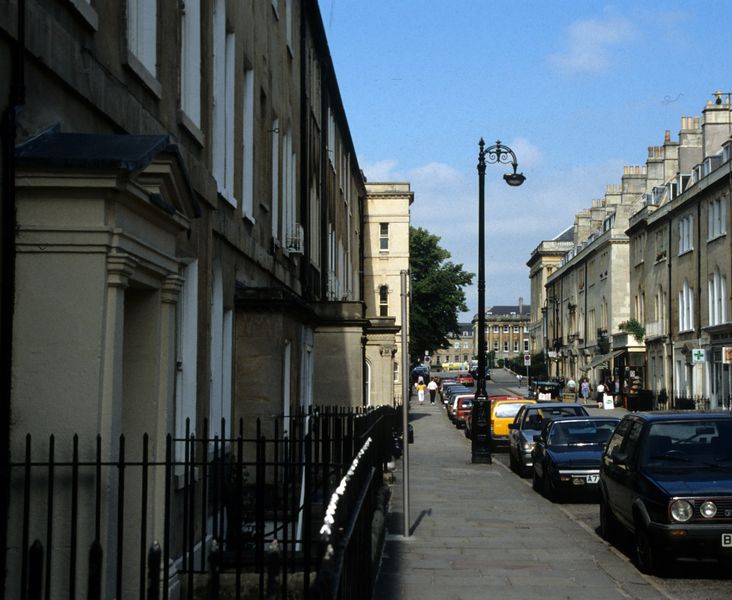
Titel: Gesamtansicht
Künstler: John d.J. Wood
Standort: Bath
Institution: Barock Street
Schlagwörter: baum, blau, himmel, schatten, wolken, gelb, grün, himmerl, menschen, ocker, stadt, fenster, grau, hell, hintergrund, lampe, laterne, licht, paris, pfeiler, schwarz, strasse, strassenlicht, tür, weiss, dach, gebäude, haus, wolke, zaun, beige, stein, häuser, gitter, sonne, england, schornstein, sommer, ansicht, fassade, fassaden, geschäft, passanten, pflaster, türen, mauer, schornsteine, gartenzaun, fußgänger, beleuchtung, pilaster, auto, wagen, granit, foto, fotografie, photographie, eingang, eisen, eng, keller, schild, fensterladen, berlin, helligkeit, bürgersteig, gehsteig, kreuz, beton, mauerwerk, regenrinne, scheiben, baun, gehweg, kopfsteinpflaster, pflasterstein, pflastersteine, schilder, bordstein, kapitell, photo, risalit, sandstein, portikus, halb, straßenlaterne, viktorianisch, eingan, london, stahl, autos, fahrzeug, fahrzeuge, golf, geschoss, markise, ädikula, straßenzug, ädikulum, häuserreihe, vorgarten, parken, verkehrsschild, victorianisch, reihenhäuser, bath, pkw, apotheke, kennzeichen, stadthäuser, wattewolken, großbritannien, sky, street, straßenschild, ädikulummotiv, kombi, kreuh, pharmazie, staktekenzaun, strassenendde, strassenende, vw golf, parkverbot, schonsteine, vw, 80er, staßenzug, cars, strasse autos